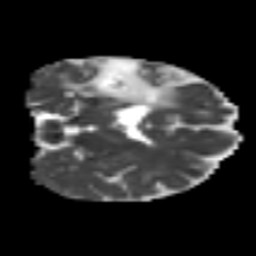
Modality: MD
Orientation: coronal
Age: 44
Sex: female
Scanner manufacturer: siemens
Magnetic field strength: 3 T
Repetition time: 4.999 s
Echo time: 0.07946 s